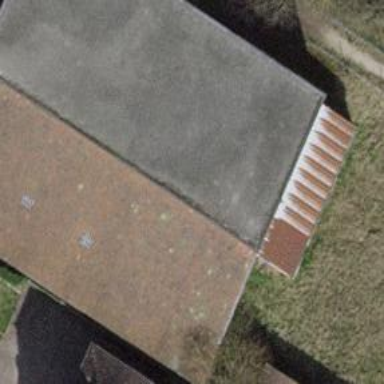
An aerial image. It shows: Public community centre with gabled roof oriented alongside. It serves as parish hall.